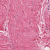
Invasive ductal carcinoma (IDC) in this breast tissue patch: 0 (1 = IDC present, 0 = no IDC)